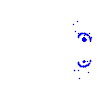
Particle: pion